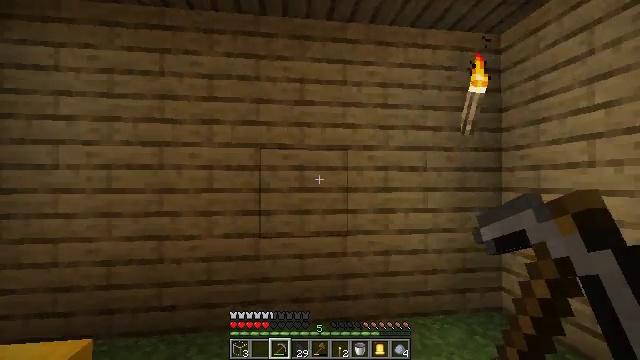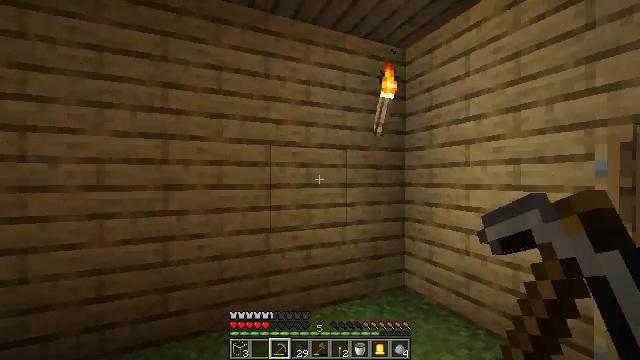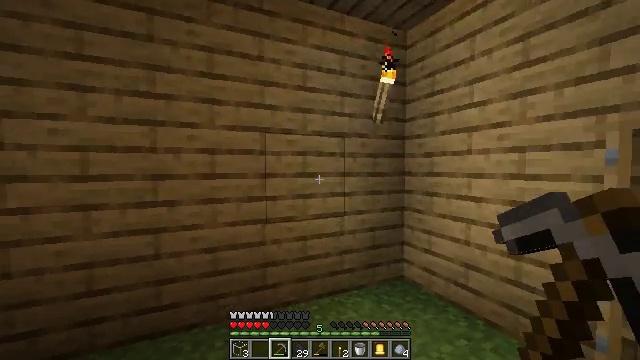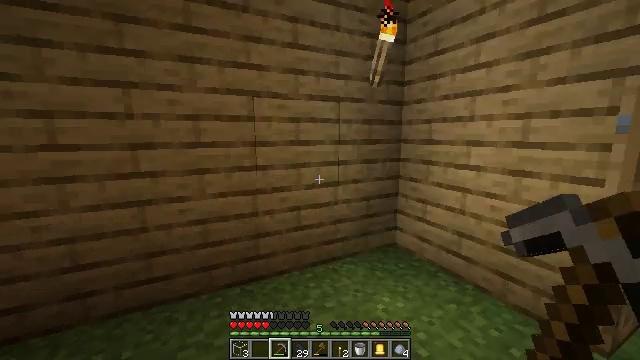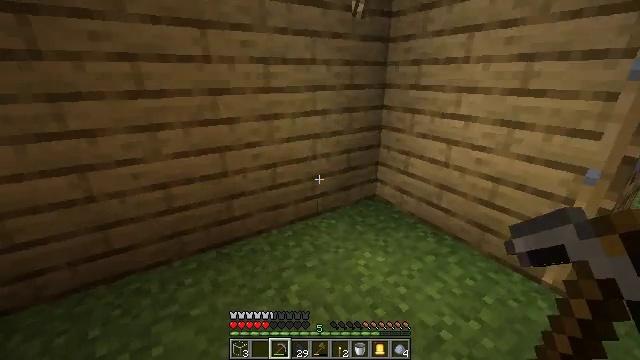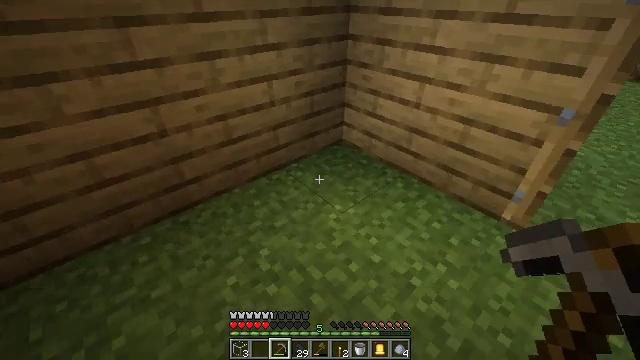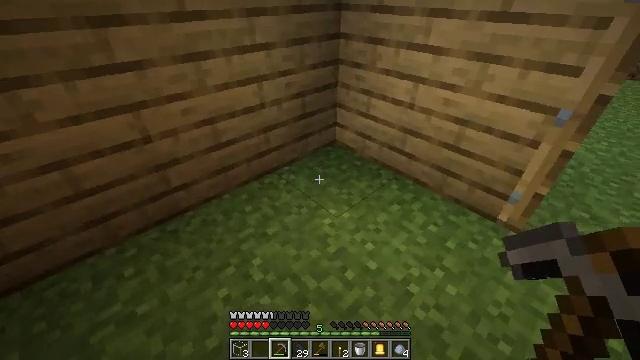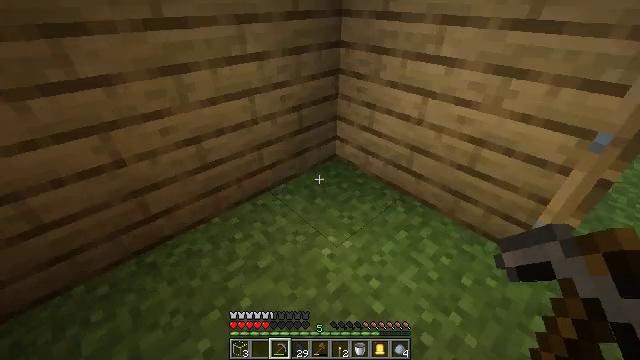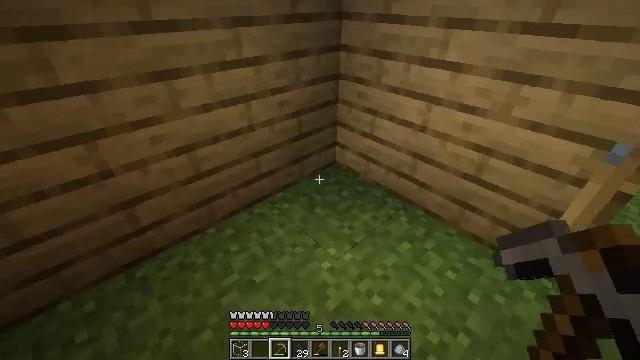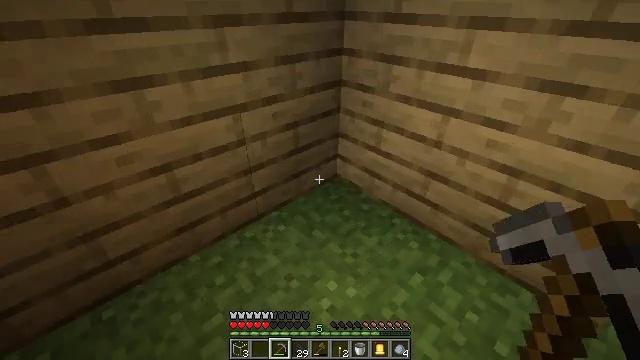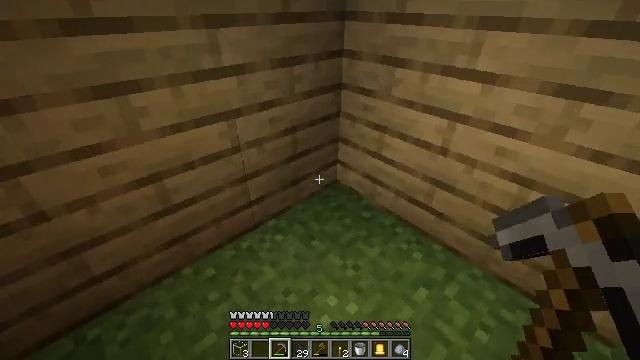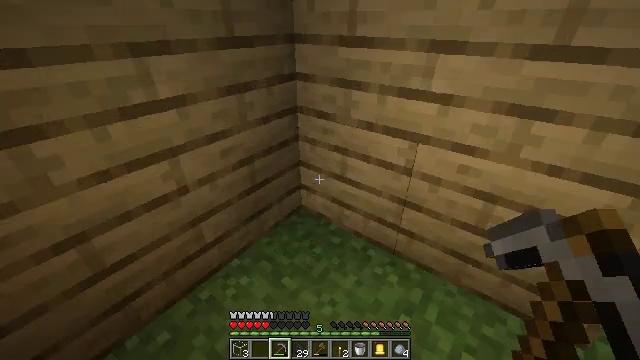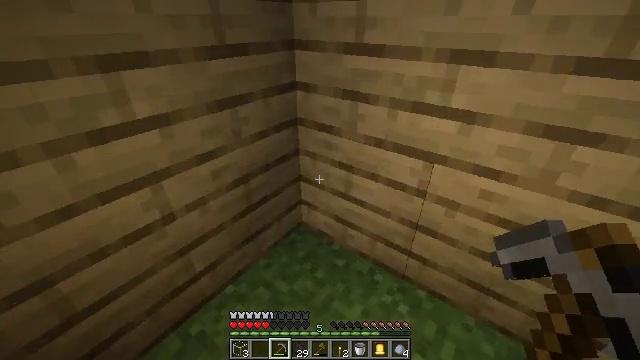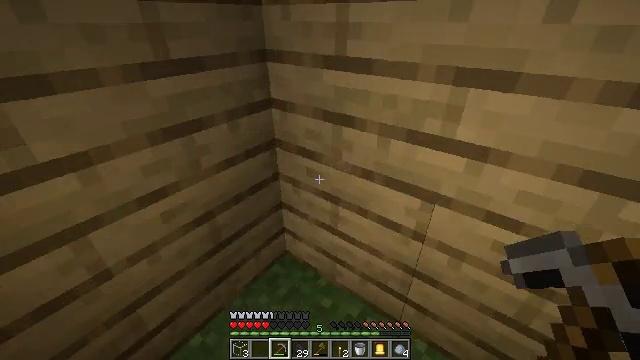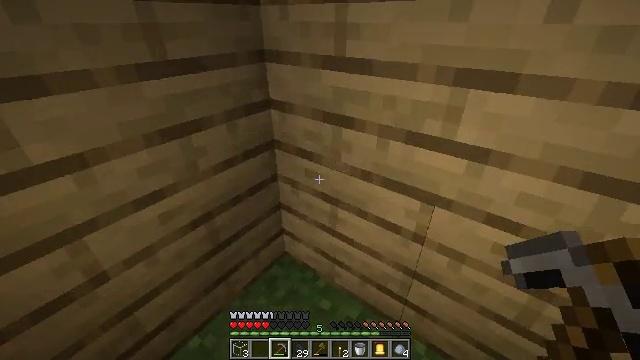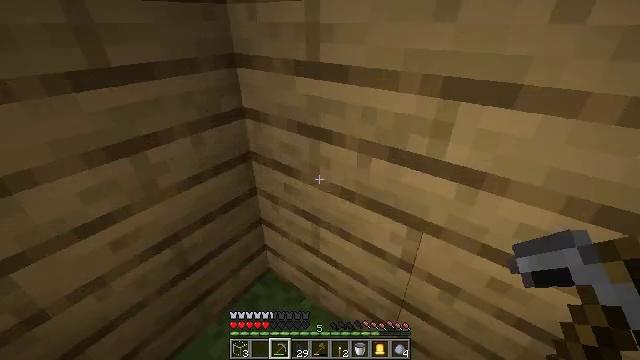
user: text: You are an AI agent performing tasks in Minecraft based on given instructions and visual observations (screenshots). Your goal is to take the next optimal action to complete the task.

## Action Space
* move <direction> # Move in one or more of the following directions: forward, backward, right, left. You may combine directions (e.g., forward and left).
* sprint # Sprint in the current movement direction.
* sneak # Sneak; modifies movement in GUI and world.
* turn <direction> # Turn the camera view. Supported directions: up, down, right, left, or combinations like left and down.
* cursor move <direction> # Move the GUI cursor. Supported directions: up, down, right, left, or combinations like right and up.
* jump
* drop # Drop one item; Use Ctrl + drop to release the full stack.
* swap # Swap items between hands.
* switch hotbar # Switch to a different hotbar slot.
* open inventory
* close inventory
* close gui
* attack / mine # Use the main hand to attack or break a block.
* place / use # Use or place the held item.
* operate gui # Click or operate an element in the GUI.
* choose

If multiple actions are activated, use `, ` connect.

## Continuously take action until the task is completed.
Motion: motion action
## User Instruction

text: Mine the oak slab from the floor.
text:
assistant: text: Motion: move forward, turn right
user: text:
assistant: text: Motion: move forward, turn down
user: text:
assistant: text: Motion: move forward, turn right and down
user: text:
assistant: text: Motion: move forward, turn right and down
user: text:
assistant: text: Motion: move forward, turn right and down
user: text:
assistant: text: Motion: move forward, turn right
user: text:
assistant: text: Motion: move forward
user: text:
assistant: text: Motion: move forward
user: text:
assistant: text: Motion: move forward
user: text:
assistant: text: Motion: move forward
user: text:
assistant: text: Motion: move forward, turn right and up
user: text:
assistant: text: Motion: move forward and move right
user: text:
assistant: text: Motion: move forward and move right
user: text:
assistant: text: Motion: move forward and move right
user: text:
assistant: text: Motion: move forward and move right
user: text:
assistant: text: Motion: move forward and move right
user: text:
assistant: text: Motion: move forward and move right
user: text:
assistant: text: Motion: move right
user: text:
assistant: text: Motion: move right
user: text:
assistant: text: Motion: move right
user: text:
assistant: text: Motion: move right
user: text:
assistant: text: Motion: move right
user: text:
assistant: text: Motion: move right
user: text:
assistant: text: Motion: move right
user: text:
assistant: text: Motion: move right
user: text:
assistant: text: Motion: move right
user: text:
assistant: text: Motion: move right, turn right
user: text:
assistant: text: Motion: move right, turn right
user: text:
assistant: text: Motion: move right
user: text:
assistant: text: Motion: move right, turn left